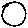
Label: circle